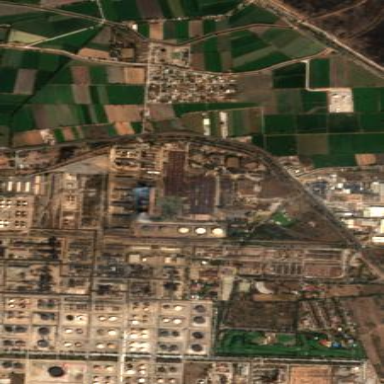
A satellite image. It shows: Industrial area with power plant.